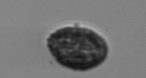
Label: Pseudochattonella_farcimen